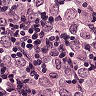
Metastatic tissue present: yes